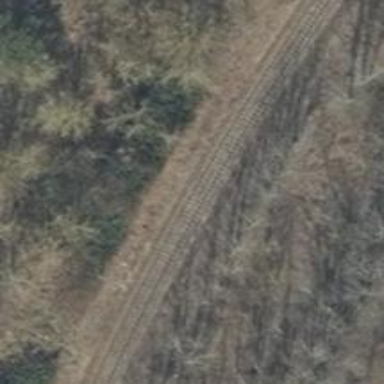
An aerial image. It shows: Railway yard.